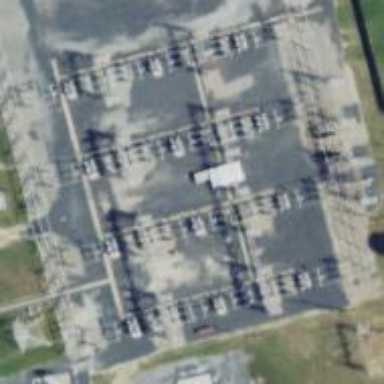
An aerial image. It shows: Switch for power supply.